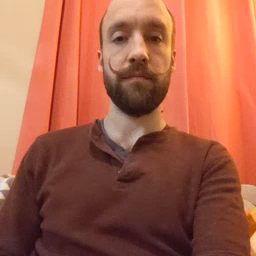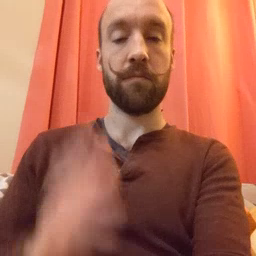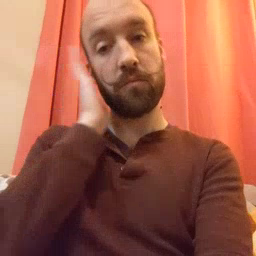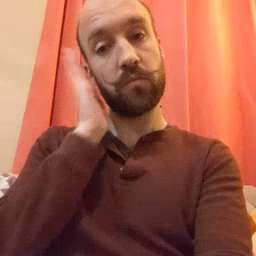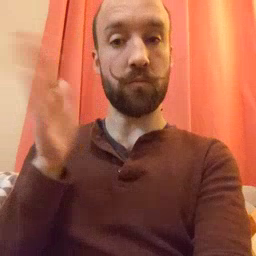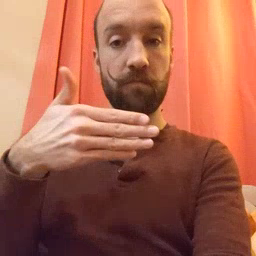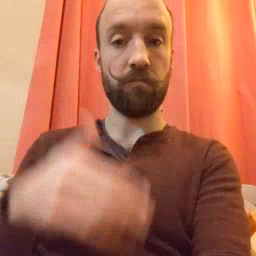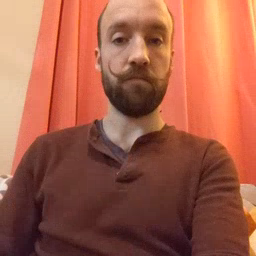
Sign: bedroom